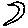
Label: moon